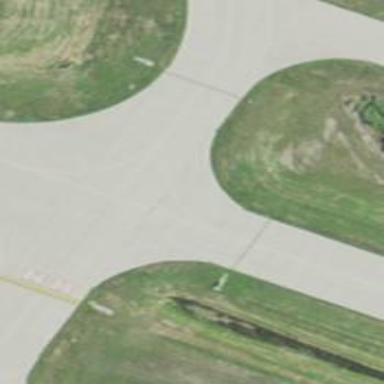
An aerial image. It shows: View of taxiway at the airport.